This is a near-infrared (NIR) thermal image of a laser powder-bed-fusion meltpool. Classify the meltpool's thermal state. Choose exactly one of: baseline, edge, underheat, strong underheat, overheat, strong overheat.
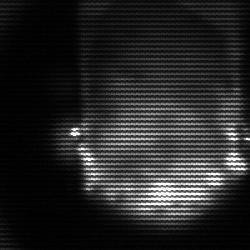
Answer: baseline